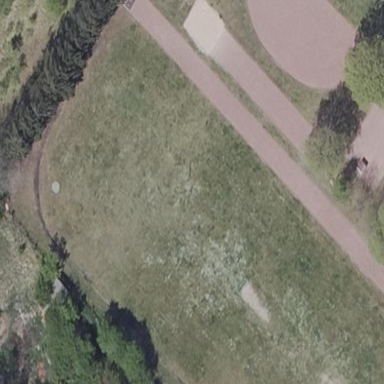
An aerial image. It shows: Athletics pitch designated for leisure land.